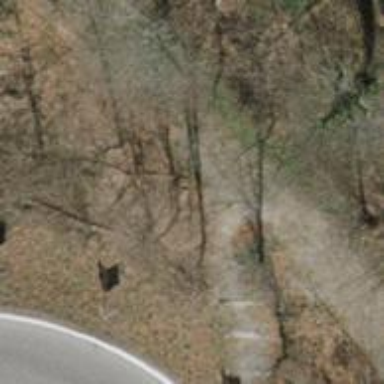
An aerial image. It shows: Road with steps.